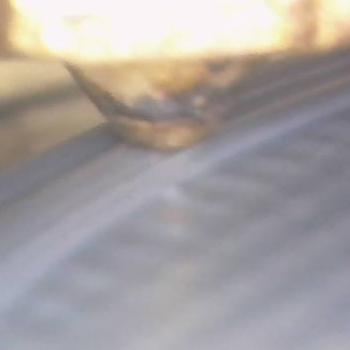
Flow rate: 178%